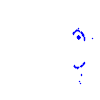
Particle: kaon